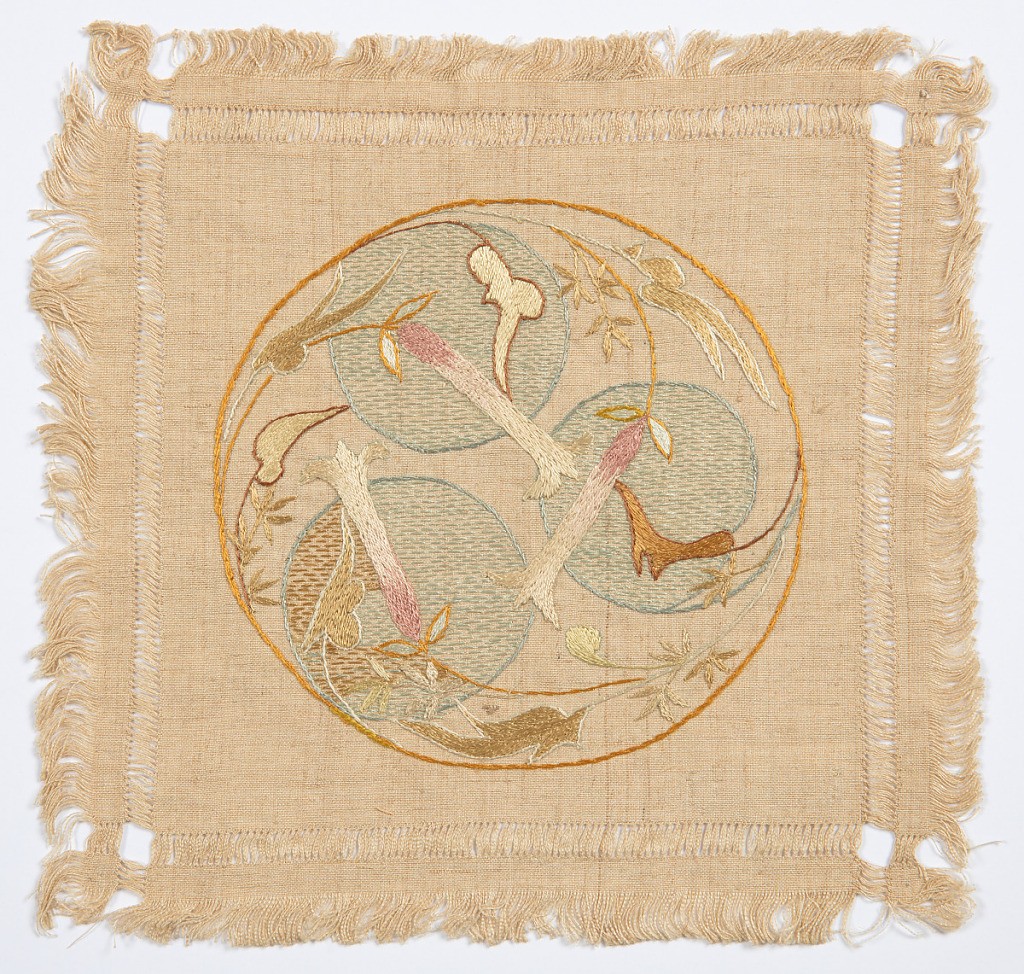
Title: Doily
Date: ca. 1900
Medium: linen, silk Technique: plain weave embroidered in stem, running, satin, knot, detached chain, looping and speckling stitches
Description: Doily embroidered in a circular, floral Art Nouveau pattern with multi-colored silk thread.